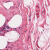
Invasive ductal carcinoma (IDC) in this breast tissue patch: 0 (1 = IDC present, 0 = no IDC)